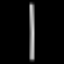
Label: line